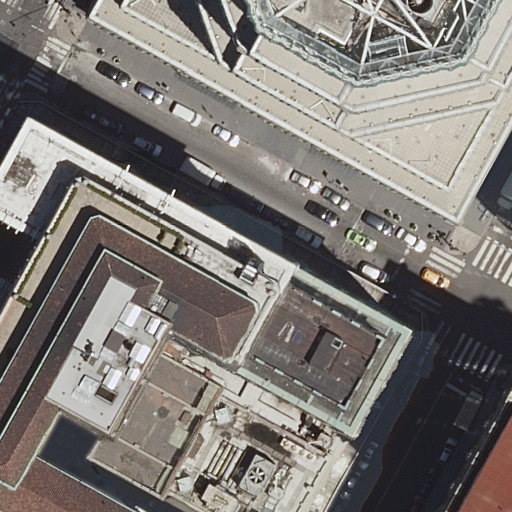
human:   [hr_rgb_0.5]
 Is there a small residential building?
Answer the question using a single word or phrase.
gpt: no

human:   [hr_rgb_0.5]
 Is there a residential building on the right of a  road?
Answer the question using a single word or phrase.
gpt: yes

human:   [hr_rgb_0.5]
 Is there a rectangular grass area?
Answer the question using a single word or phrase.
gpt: no

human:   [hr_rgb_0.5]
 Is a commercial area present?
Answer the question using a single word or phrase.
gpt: no

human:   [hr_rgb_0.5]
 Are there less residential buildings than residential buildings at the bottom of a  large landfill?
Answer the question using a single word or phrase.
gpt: no

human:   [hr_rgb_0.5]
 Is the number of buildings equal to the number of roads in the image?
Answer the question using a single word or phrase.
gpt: no

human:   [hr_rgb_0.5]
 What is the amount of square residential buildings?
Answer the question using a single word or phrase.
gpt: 0

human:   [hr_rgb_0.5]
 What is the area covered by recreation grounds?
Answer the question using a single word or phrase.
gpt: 0m2

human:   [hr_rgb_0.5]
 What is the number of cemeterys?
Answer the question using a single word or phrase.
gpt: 0

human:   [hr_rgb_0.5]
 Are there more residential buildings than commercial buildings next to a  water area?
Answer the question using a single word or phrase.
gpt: yes

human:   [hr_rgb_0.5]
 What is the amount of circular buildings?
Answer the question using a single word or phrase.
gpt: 0

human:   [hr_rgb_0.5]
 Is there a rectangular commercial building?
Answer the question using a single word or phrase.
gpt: yes

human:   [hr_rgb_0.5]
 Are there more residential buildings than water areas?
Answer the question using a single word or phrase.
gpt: yes

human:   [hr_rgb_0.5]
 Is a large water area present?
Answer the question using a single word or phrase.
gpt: no

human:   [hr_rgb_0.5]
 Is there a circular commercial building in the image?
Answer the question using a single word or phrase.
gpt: no

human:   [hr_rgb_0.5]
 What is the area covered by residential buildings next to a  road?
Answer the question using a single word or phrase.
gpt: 2470m2

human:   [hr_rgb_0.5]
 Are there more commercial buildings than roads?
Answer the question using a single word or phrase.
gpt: no

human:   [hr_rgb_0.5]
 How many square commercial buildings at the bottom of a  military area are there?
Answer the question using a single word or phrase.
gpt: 0

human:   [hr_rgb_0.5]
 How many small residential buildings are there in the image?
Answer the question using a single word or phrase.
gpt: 0

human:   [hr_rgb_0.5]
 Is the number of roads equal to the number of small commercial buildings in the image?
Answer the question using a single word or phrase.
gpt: no

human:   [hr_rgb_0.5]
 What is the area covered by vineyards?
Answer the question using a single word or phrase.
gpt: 0m2

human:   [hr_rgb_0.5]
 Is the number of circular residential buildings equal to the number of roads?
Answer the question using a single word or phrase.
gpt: no

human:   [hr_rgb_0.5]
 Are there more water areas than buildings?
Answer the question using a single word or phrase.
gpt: no

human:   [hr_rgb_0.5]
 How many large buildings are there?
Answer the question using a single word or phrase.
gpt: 2

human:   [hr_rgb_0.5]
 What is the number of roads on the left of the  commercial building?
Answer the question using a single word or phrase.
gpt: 1

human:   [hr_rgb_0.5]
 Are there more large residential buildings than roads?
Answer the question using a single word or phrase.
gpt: no

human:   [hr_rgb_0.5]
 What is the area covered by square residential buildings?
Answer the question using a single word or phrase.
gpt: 0m2

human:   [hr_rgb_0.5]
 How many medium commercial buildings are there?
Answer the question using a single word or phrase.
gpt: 1

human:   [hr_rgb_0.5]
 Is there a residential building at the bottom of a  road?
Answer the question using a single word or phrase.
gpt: yes

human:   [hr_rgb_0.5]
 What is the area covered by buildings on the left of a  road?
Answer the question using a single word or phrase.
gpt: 1263m2

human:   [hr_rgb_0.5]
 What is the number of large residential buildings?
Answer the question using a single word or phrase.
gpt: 1

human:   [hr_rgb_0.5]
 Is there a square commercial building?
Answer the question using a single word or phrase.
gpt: no

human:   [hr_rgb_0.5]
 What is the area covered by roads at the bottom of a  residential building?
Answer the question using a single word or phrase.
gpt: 0m2

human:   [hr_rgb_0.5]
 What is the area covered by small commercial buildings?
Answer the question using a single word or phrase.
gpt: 0m2

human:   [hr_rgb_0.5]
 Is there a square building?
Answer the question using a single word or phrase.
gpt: no

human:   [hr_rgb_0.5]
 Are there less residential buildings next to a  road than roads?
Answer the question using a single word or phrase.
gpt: yes